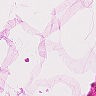
Metastatic tissue present: no